Question: I'm using Froala editor (the free version) and I have the problem that I can't see any icons on the formating buttons.

Is there any way to fix it? Thanks!
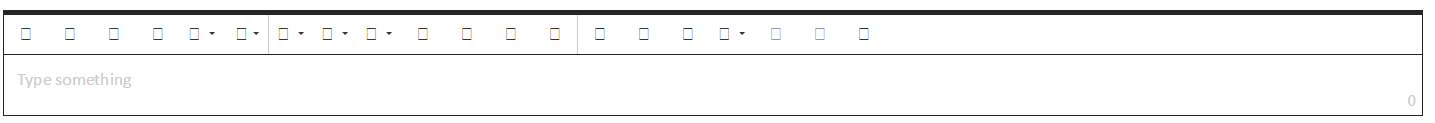
Answer: You're not including Font Awesome correctly or if you have simply opened a HTML file using the file protocol the icons don't appear in Firefox (see Fonts Not Showing <URL>.
It is best to include Font Awesome like on <URL> in order to avoid all the issues above.